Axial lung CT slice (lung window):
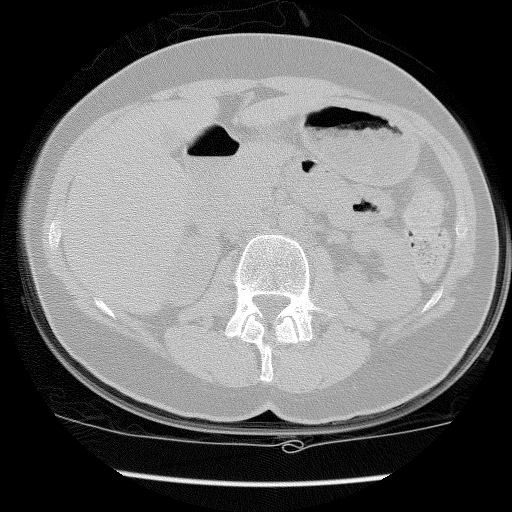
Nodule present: no